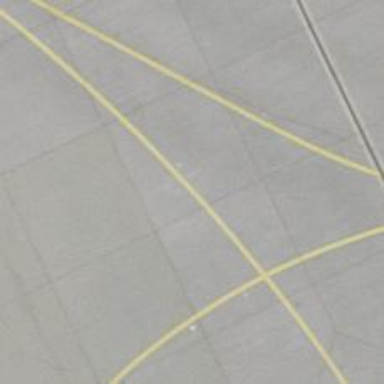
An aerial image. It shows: View of taxiway at the airport.